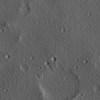
Atmospheric dust classification: not_dusty